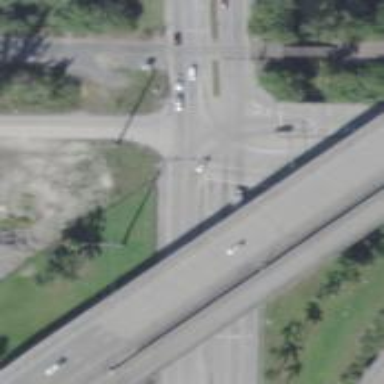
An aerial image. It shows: Asphalt footway with uncontrolled crossing marked by lines.